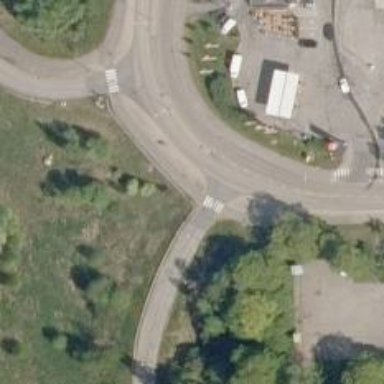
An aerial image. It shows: Asphalt cycleway.